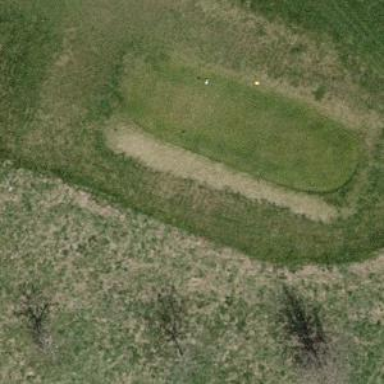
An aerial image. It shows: Golf tee area covered with grass.